Interaction volume radius: 5 \u00c5
Interaction volume height: 50 \u00c5
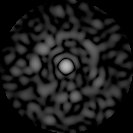
Disorder parameter: 0.837